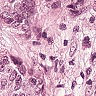
Metastatic tissue present: yes